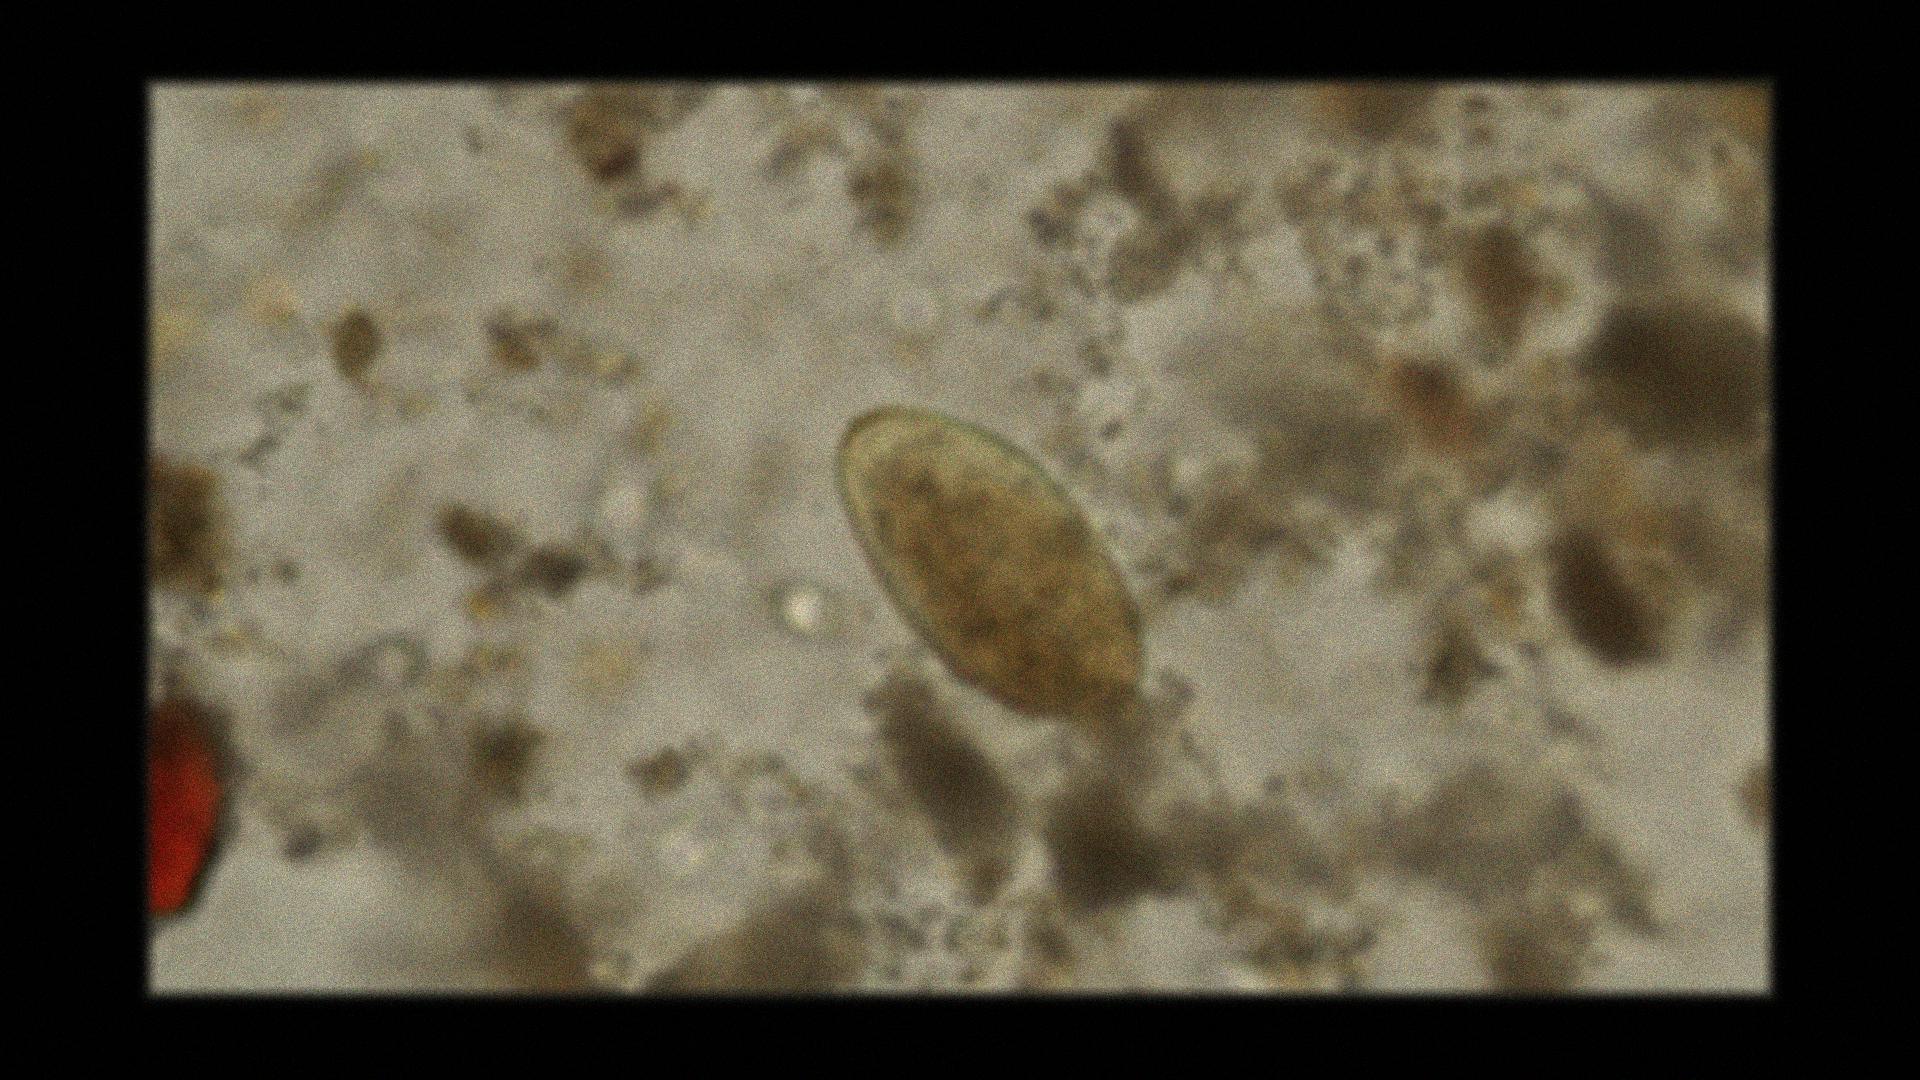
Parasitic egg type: Fasciolopsis buski